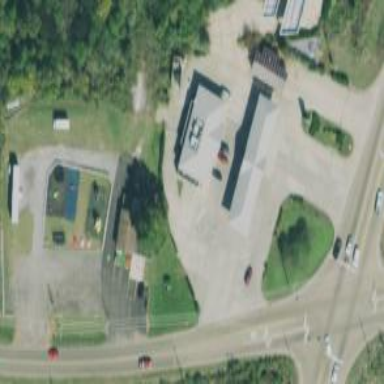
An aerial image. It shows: Convenience shop.